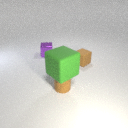
small brown rubber cylinder below large green rubber cube